Question:
Consider the above model, I have an FRC (NSFetchRequestController) on Items. I want FRC to update view, if Person is changed.
I know I can observe NSManagedObjectContextObjectsDidChangeNotification for changes, but this doesnt look intuitive.
I was thinking calling willChangeValueForKey and didChangeValueForKey will do the trick but it didnt worked as expected.
'''
Person *person = [NSEntityDescription
insertNewObjectForEntityForName:@"Person"
inManagedObjectContext:temporaryContext];
person.name= [msg objectForKey:@"name"];
// [?? willChangeValueForKey:@"friendPhoneNumber"];
// [?? didChangeValueForKey:@"friendPhoneNumber"];
// Save the context.
NSError *error = nil;
if (![temporaryContext save:&error]) {
NSLog(@"Error in Saving MOC: %@",[error description]);
}
[managedObjectContext performBlock:^{
// Save the context.
NSError *error = nil;
if (![managedObjectContext save:&error]) {
DLog(@"Error in Saving MOC: %@",[error description]);
}
[writerObjectContext performBlock:^{
// Save the context.
NSError *error = nil;
if (![writerObjectContext save:&error]) {
DLog(@"Error in Saving MOC: %@",[error description]);
}else{
[writerObjectContext refreshObject:changedObjectId mergeChanges:YES];
}
}]; // writer
}]; // main
}]; // parent
'''
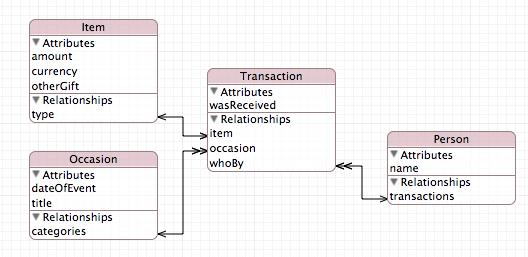
Answer: > I wanted to notify FRC on items that person has been modified, but it
didnt worked as expected. FRC doesnt register any change.
A 'NSFetchedController'registers changes only for the entity is associated with. As you described, that is the 'Item' entity. If a 'Person' changes, the fetched controller will not respond to changes.
If you want to repond to changes, you need to do it manually. An example explanation can be found at <URL>.
A simple question, why the items should change on person modifications? Maybe you should perform a new request...only suppositions.